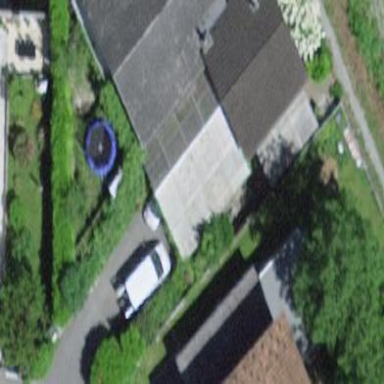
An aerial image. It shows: Garage building.